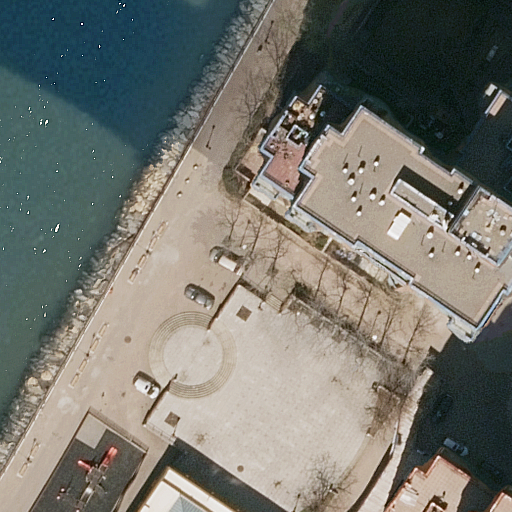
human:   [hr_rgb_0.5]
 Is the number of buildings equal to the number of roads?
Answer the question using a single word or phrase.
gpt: no

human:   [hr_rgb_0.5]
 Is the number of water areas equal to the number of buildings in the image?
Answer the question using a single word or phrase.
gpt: no

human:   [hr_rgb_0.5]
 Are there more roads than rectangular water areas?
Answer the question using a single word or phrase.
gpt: yes

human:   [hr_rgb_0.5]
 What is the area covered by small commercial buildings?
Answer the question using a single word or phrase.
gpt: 0m2

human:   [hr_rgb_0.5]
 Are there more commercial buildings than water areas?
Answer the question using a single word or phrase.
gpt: no

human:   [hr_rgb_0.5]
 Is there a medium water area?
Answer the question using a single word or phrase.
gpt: no

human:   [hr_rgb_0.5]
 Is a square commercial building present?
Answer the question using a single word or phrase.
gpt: no

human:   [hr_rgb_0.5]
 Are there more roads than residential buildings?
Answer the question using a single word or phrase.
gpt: yes

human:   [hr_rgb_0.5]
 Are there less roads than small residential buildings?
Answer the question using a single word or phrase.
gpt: no

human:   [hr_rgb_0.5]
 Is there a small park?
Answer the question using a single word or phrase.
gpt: no

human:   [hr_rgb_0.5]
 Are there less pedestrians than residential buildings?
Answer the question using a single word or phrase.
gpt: yes

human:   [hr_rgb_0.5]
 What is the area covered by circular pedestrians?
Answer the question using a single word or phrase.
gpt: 0m2

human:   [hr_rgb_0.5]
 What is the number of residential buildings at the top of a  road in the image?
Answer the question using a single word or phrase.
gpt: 1

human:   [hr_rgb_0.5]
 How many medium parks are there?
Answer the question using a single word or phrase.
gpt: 0

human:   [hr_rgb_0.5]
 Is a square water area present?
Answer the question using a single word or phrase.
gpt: no

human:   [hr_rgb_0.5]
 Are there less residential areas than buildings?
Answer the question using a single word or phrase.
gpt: yes

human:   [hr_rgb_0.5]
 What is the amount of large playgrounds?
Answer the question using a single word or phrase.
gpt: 0

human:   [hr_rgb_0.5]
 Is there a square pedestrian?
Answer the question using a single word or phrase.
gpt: no

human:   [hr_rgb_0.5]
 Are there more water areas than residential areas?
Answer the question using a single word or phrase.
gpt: no

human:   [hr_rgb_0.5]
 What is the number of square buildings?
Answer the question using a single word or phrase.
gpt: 0

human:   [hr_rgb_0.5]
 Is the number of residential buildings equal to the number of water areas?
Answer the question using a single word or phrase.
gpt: no

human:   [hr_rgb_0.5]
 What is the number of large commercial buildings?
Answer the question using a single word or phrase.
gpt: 0

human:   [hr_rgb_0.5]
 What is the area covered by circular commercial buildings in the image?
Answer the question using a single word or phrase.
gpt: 0m2

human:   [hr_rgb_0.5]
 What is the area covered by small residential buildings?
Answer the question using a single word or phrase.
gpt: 86m2

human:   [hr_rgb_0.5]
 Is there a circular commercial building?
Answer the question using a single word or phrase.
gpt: no

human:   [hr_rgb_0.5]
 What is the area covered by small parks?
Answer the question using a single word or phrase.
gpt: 0m2

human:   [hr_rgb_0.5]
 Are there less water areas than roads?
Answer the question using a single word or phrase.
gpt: yes

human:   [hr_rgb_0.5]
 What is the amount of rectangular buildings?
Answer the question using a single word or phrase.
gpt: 1

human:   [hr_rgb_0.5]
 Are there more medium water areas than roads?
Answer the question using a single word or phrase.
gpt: no

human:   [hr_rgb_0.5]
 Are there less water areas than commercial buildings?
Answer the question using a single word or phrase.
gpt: no

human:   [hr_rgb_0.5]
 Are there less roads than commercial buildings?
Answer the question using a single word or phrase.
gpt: no

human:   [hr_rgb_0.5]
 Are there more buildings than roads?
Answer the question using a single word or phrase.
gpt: no

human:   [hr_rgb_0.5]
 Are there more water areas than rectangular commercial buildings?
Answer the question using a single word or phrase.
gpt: yes

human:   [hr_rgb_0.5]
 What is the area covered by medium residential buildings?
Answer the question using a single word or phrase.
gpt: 0m2

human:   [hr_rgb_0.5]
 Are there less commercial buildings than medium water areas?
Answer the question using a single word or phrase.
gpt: no

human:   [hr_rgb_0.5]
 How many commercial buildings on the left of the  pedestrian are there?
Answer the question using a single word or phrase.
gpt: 0